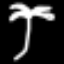
Label: palm tree